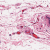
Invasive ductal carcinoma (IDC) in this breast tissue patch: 0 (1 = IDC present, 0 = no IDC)